Field crop: maize
Growth stage: 2
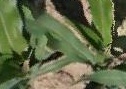
Species: maize